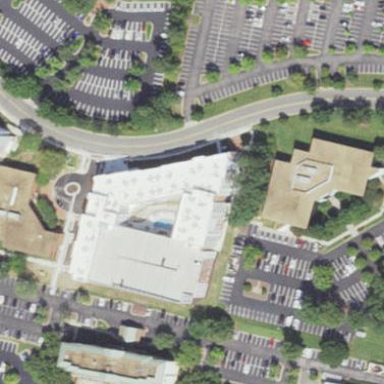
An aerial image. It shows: Commercial building.